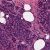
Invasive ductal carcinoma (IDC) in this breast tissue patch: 1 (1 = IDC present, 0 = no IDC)